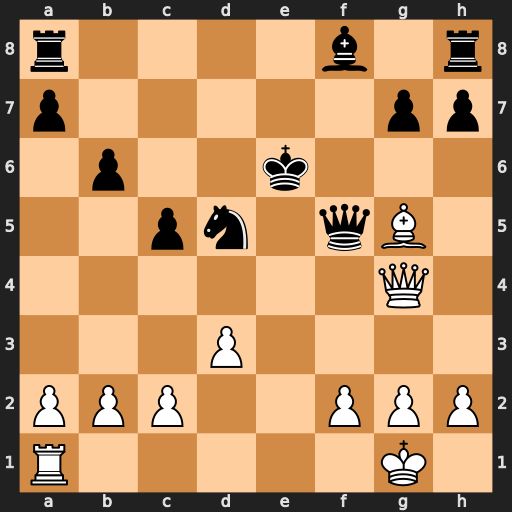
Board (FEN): r4b1r/p5pp/1p2k3/2pn1qB1/6Q1/3P4/PPP2PPP/R5K1
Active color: w
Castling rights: -
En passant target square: -
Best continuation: Re1+ Kf7 Qxf5+